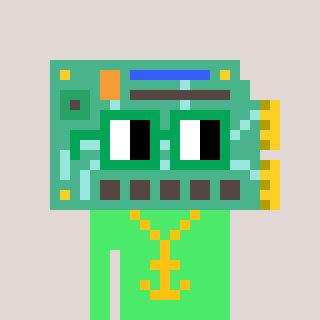
a pixel art character with square green glasses, a chipboard-shaped head and a teal-colored body on a warm background